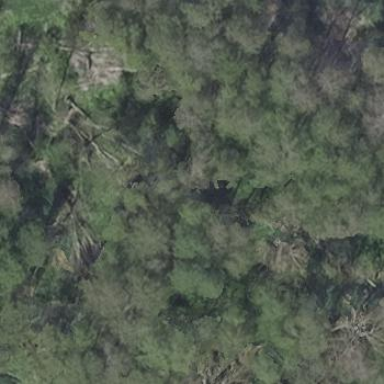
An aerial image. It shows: Beautiful woodland area.